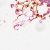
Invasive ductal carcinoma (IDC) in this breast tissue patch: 0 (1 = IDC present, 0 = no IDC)